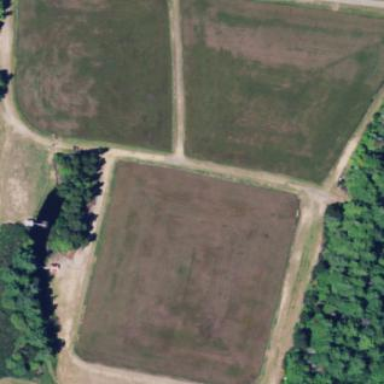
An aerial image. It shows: Farmland with cranberries as the main crop.